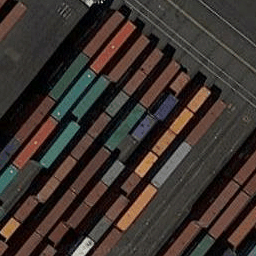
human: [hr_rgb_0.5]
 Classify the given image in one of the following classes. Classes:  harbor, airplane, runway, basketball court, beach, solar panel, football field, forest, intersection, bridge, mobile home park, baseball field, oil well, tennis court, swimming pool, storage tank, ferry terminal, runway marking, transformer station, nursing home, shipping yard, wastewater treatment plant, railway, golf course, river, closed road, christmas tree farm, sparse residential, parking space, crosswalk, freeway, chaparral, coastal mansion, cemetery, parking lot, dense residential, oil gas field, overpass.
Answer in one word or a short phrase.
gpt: shipping yard